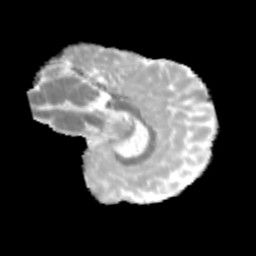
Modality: MD
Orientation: sagittal
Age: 11
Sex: male
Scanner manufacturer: siemens
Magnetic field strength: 3 T
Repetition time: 3.8 s
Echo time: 0.07 s